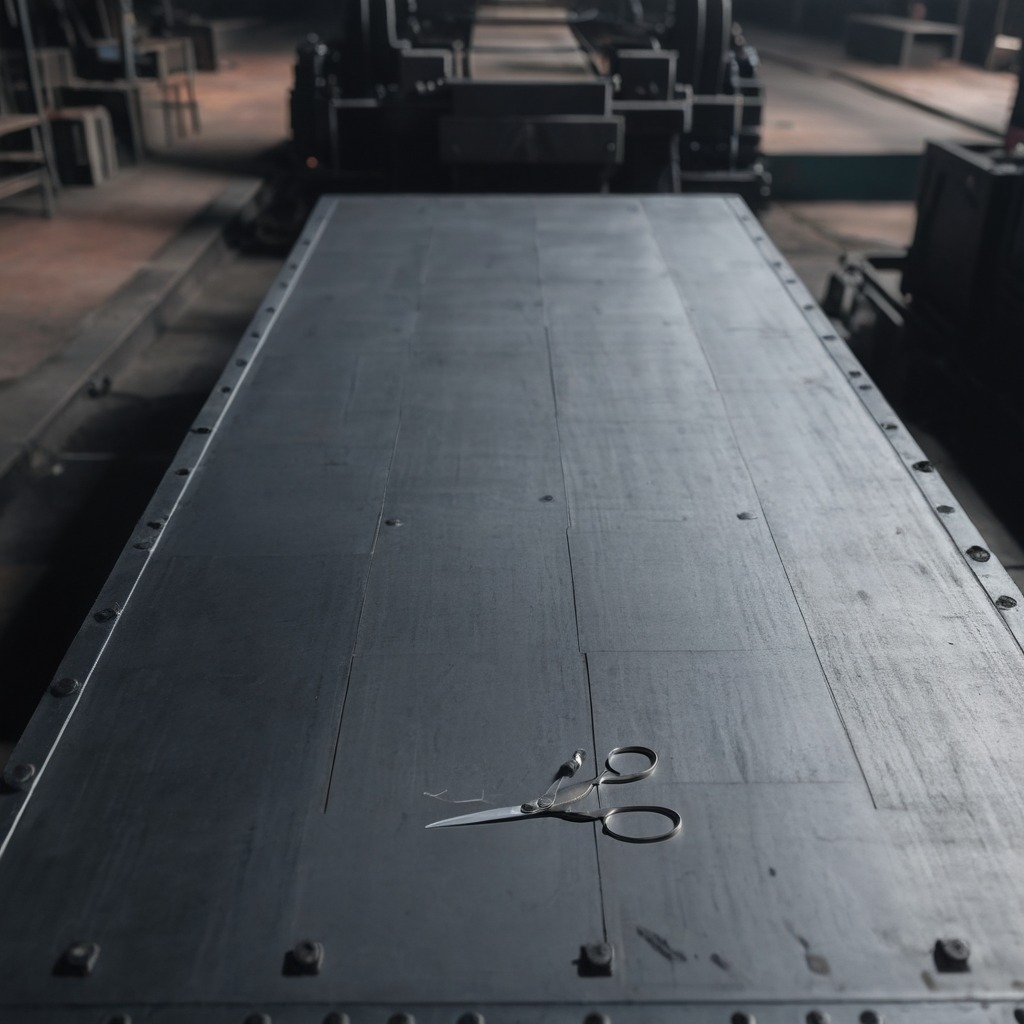
A scissor lies on the cold steel table in a mining workshop.